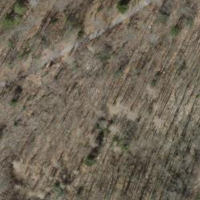
EUNIS habitat code: 41
Species observed at this site:
Silene nutans
Vanessa atalanta
Celastrina argiolus